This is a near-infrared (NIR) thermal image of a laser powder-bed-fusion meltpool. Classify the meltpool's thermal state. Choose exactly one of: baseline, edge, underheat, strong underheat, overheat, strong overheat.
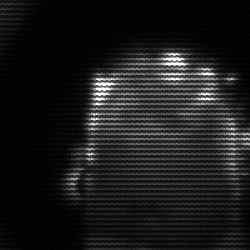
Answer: baseline